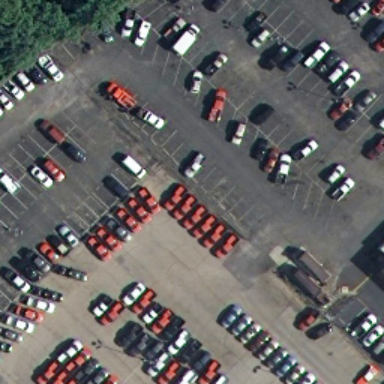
Lots of cars parked in the parking lot .